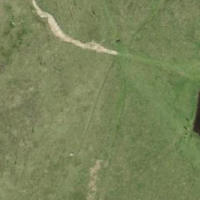
EUNIS habitat code: 23
Species observed at this site:
Rhododendron ferrugineum
Rana temporaria
Crocus vernus